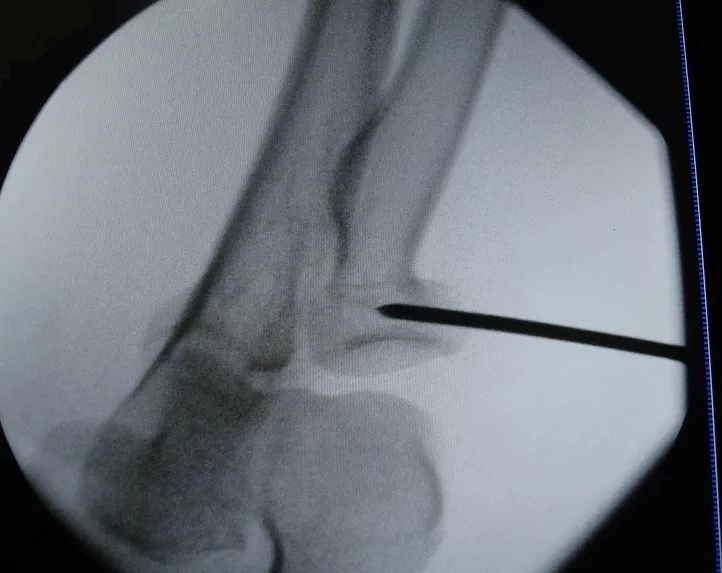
Adequate reduction by percutaneous external K-wire.
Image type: radiology (x_ray)